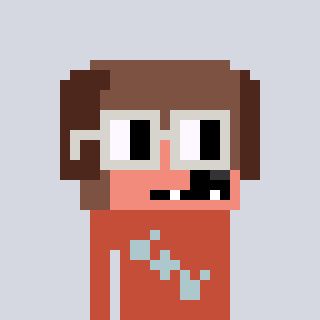
a pixel art character with square light gray glasses, a dog-shaped head and a rust-colored body on a cool background